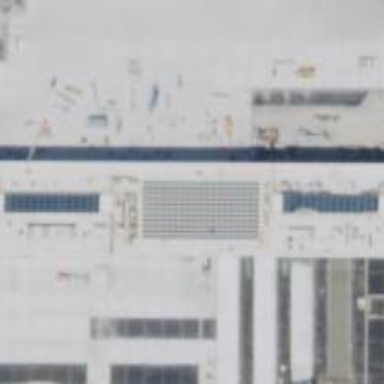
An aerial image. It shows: Airport gate.